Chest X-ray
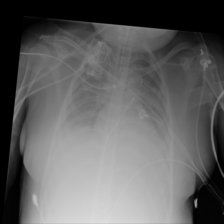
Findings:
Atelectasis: negative
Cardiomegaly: negative
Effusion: negative
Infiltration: negative
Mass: negative
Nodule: negative
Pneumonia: negative
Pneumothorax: negative
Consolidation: negative
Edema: negative
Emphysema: negative
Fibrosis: negative
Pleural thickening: negative
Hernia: negative